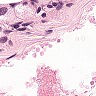
Metastatic tissue present: yes